Frequency: 95000
Velocity: 0,2945
Power: 13,7
Pulse duration: 0,0000001
Pass count: 1
Magnification: 10
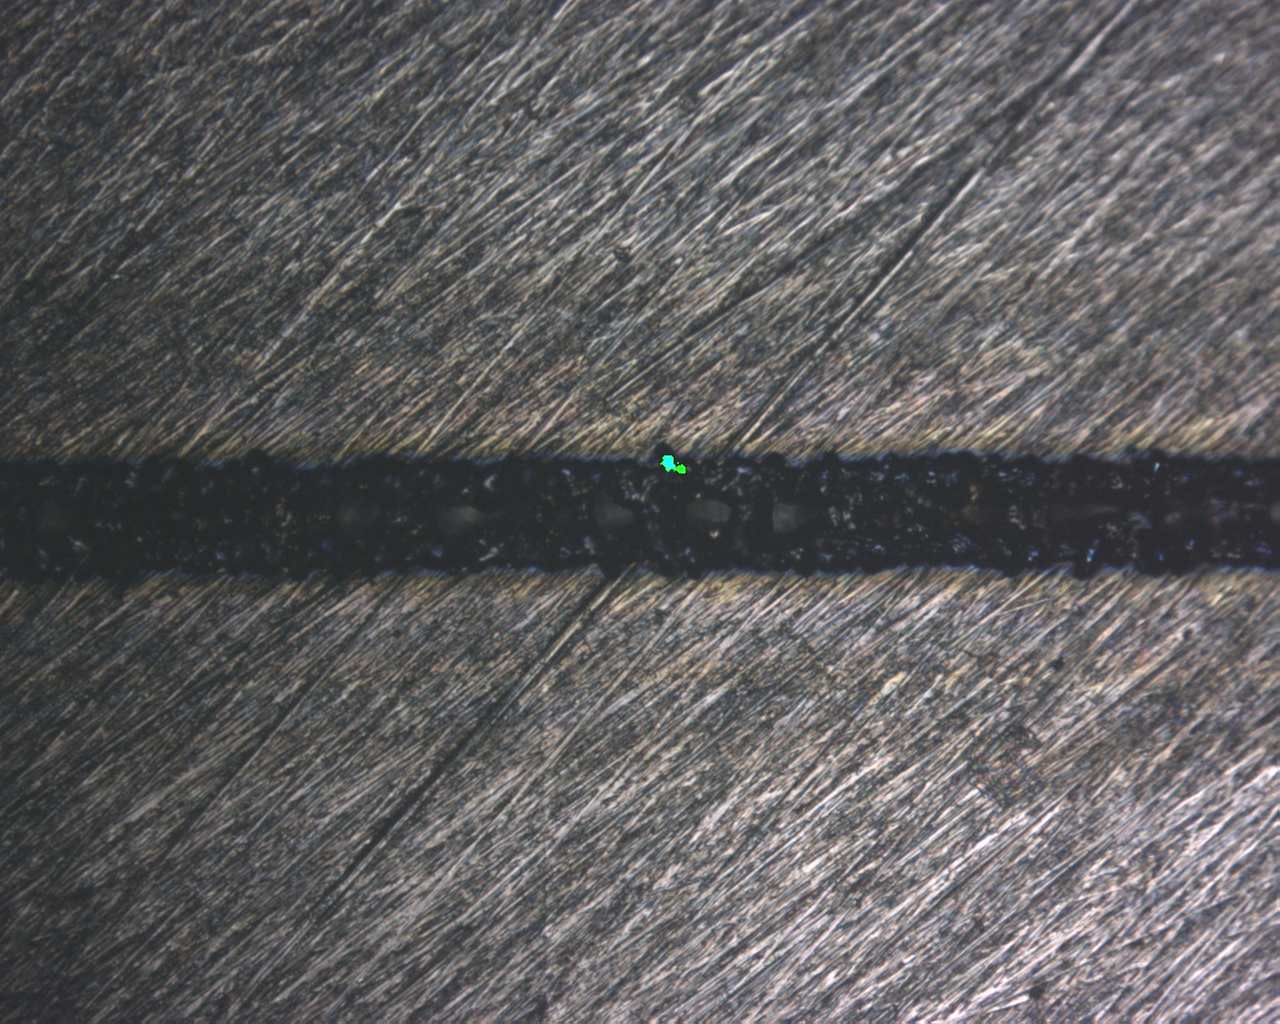
Measured width: 129.575
Other width: 48.848